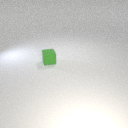
small green rubber cube